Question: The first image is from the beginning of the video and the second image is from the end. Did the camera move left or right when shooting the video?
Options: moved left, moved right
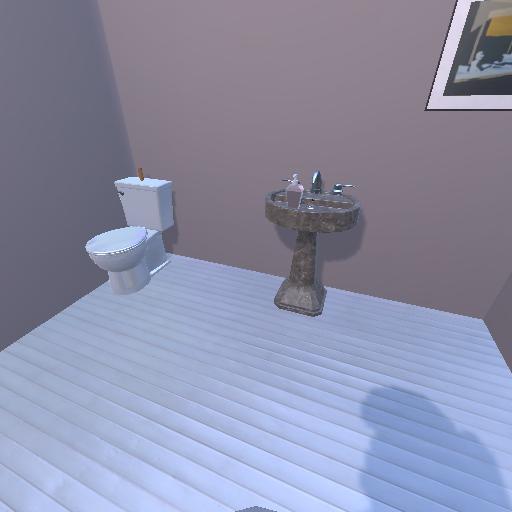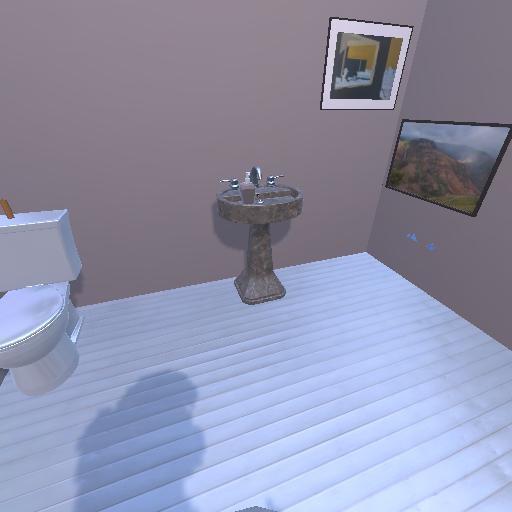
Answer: moved left